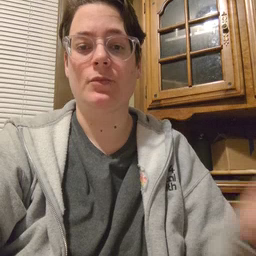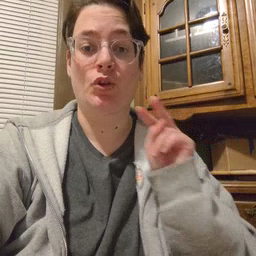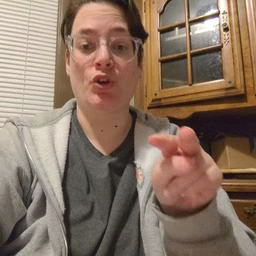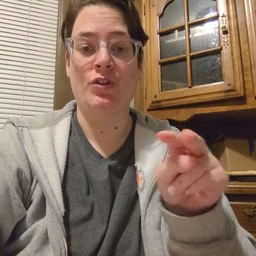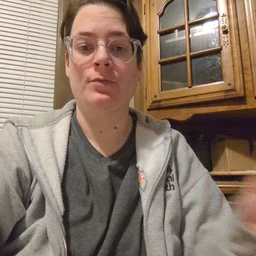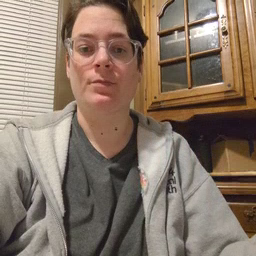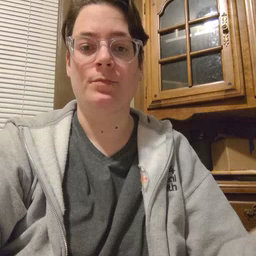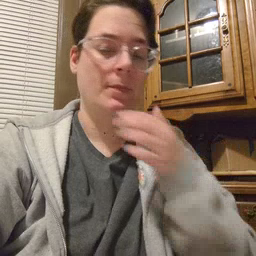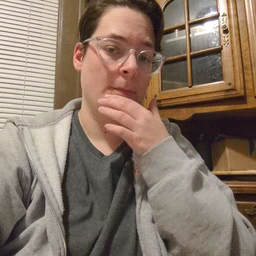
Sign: look